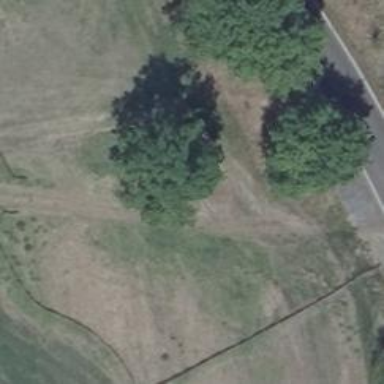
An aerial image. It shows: Hunting stand.